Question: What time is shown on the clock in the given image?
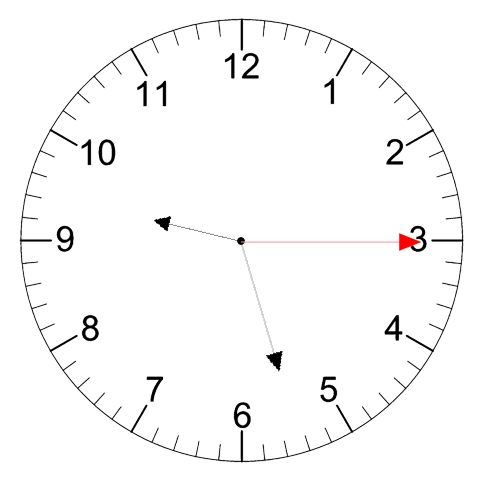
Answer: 09:27:15